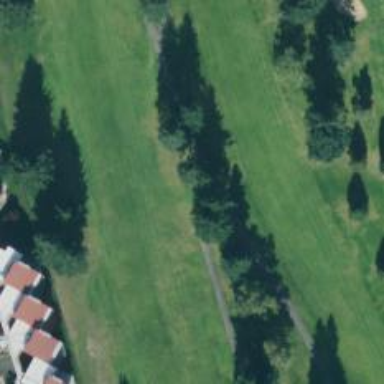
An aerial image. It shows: View of golf hole.